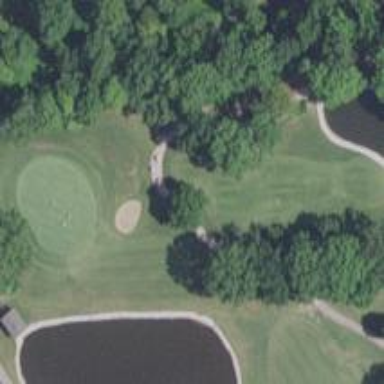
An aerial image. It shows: Path used for both walking and golf.